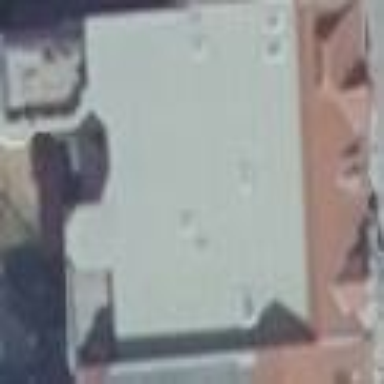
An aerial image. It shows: Building.